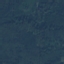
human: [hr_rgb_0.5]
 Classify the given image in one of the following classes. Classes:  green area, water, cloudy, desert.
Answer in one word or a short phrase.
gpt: green area